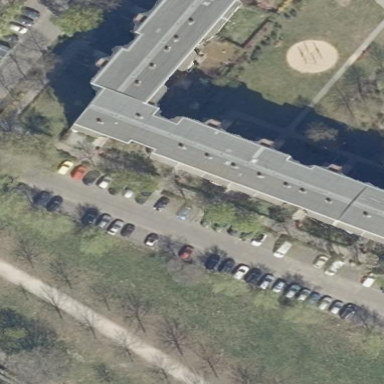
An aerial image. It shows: Flat-roofed apartment building.